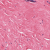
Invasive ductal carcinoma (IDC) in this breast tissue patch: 0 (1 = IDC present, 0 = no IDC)